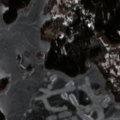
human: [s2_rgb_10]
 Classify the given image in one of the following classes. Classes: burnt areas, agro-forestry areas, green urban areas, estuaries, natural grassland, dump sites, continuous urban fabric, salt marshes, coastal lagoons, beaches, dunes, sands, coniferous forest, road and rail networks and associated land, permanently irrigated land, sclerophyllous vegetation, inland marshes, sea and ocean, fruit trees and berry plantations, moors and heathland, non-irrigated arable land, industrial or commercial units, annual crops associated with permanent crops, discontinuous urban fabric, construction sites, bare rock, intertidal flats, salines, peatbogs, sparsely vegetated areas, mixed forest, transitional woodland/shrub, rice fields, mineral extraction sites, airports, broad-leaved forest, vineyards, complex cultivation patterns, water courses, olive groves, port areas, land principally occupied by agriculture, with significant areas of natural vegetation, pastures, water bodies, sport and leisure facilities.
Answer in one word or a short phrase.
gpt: land principally occupied by agriculture, with significant areas of natural vegetation, broad-leaved forest, coniferous forest, mixed forest, water bodies